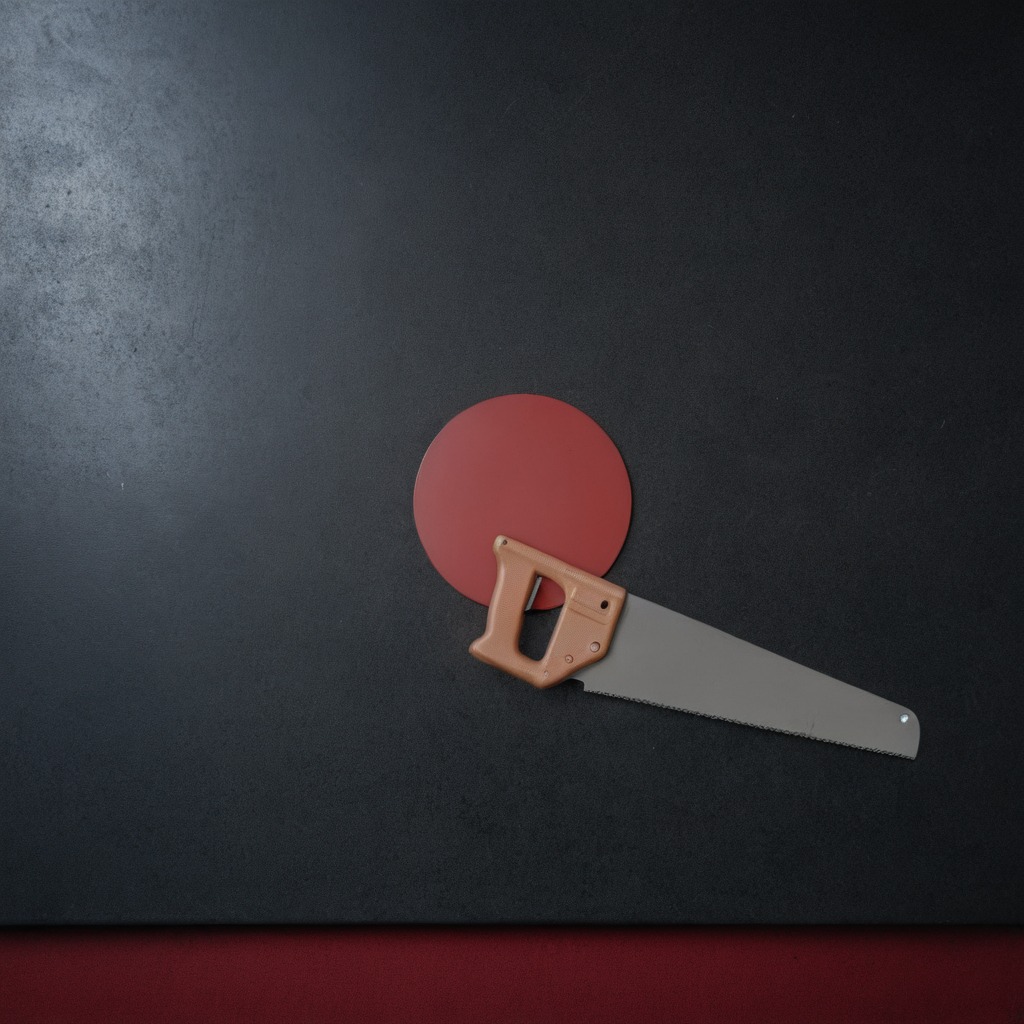
A metal saw is lying on the clean granite tabletop inside a workshop at night.